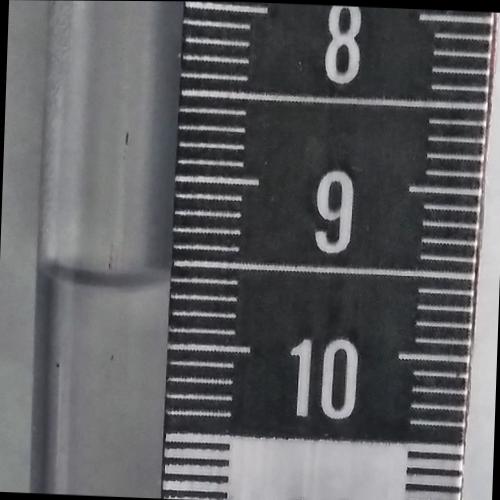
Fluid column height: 9.6 cm